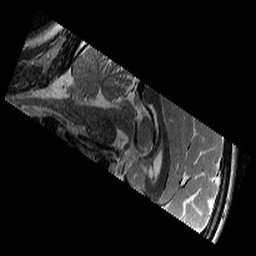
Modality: T2w
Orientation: sagittal
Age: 13
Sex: female
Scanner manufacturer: siemens
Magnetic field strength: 3 T
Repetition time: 9.23 s
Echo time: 0.067 s